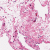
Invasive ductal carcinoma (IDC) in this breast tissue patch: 0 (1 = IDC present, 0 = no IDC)